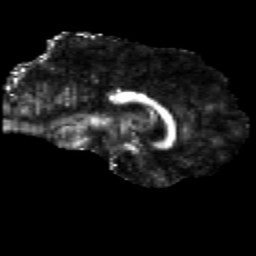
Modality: FA
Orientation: sagittal
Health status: healthy
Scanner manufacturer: siemens
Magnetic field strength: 3 T
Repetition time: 10.6 s
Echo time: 0.092 s